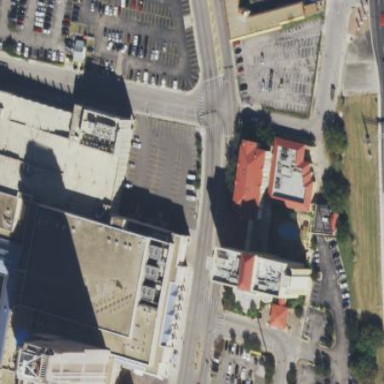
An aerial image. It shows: Retail building that houses department store.